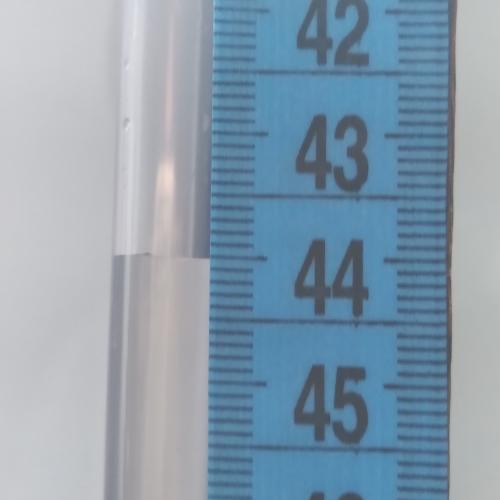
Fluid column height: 44.0 cm